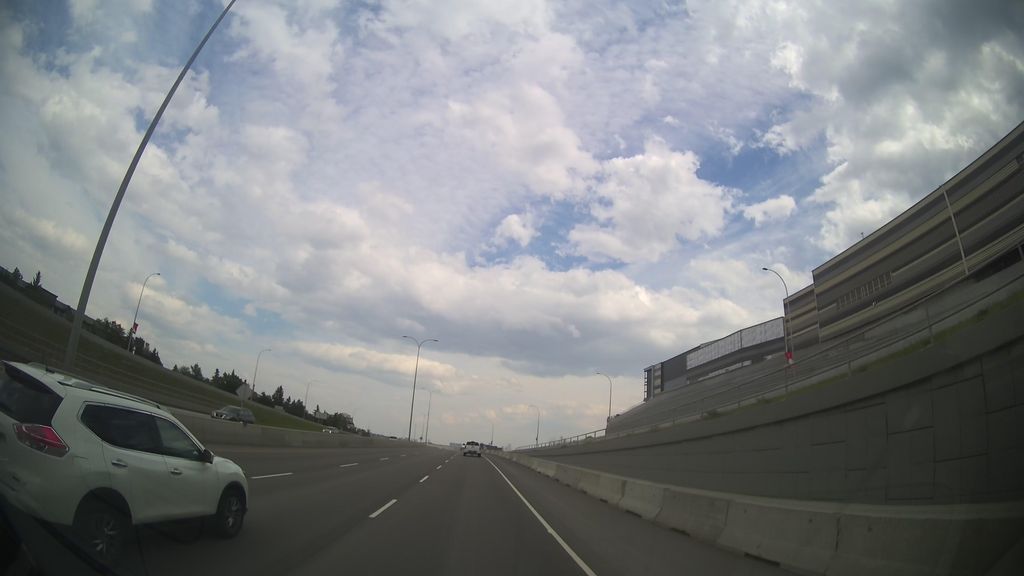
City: calgary